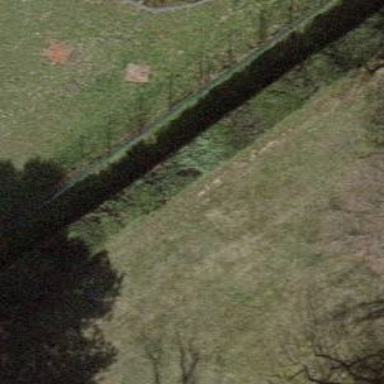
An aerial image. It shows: Hedge acting as barrier.